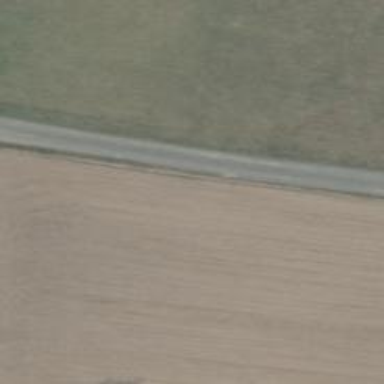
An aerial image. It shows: Grassy track with grade3 tracktype.